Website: apple
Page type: account-selection
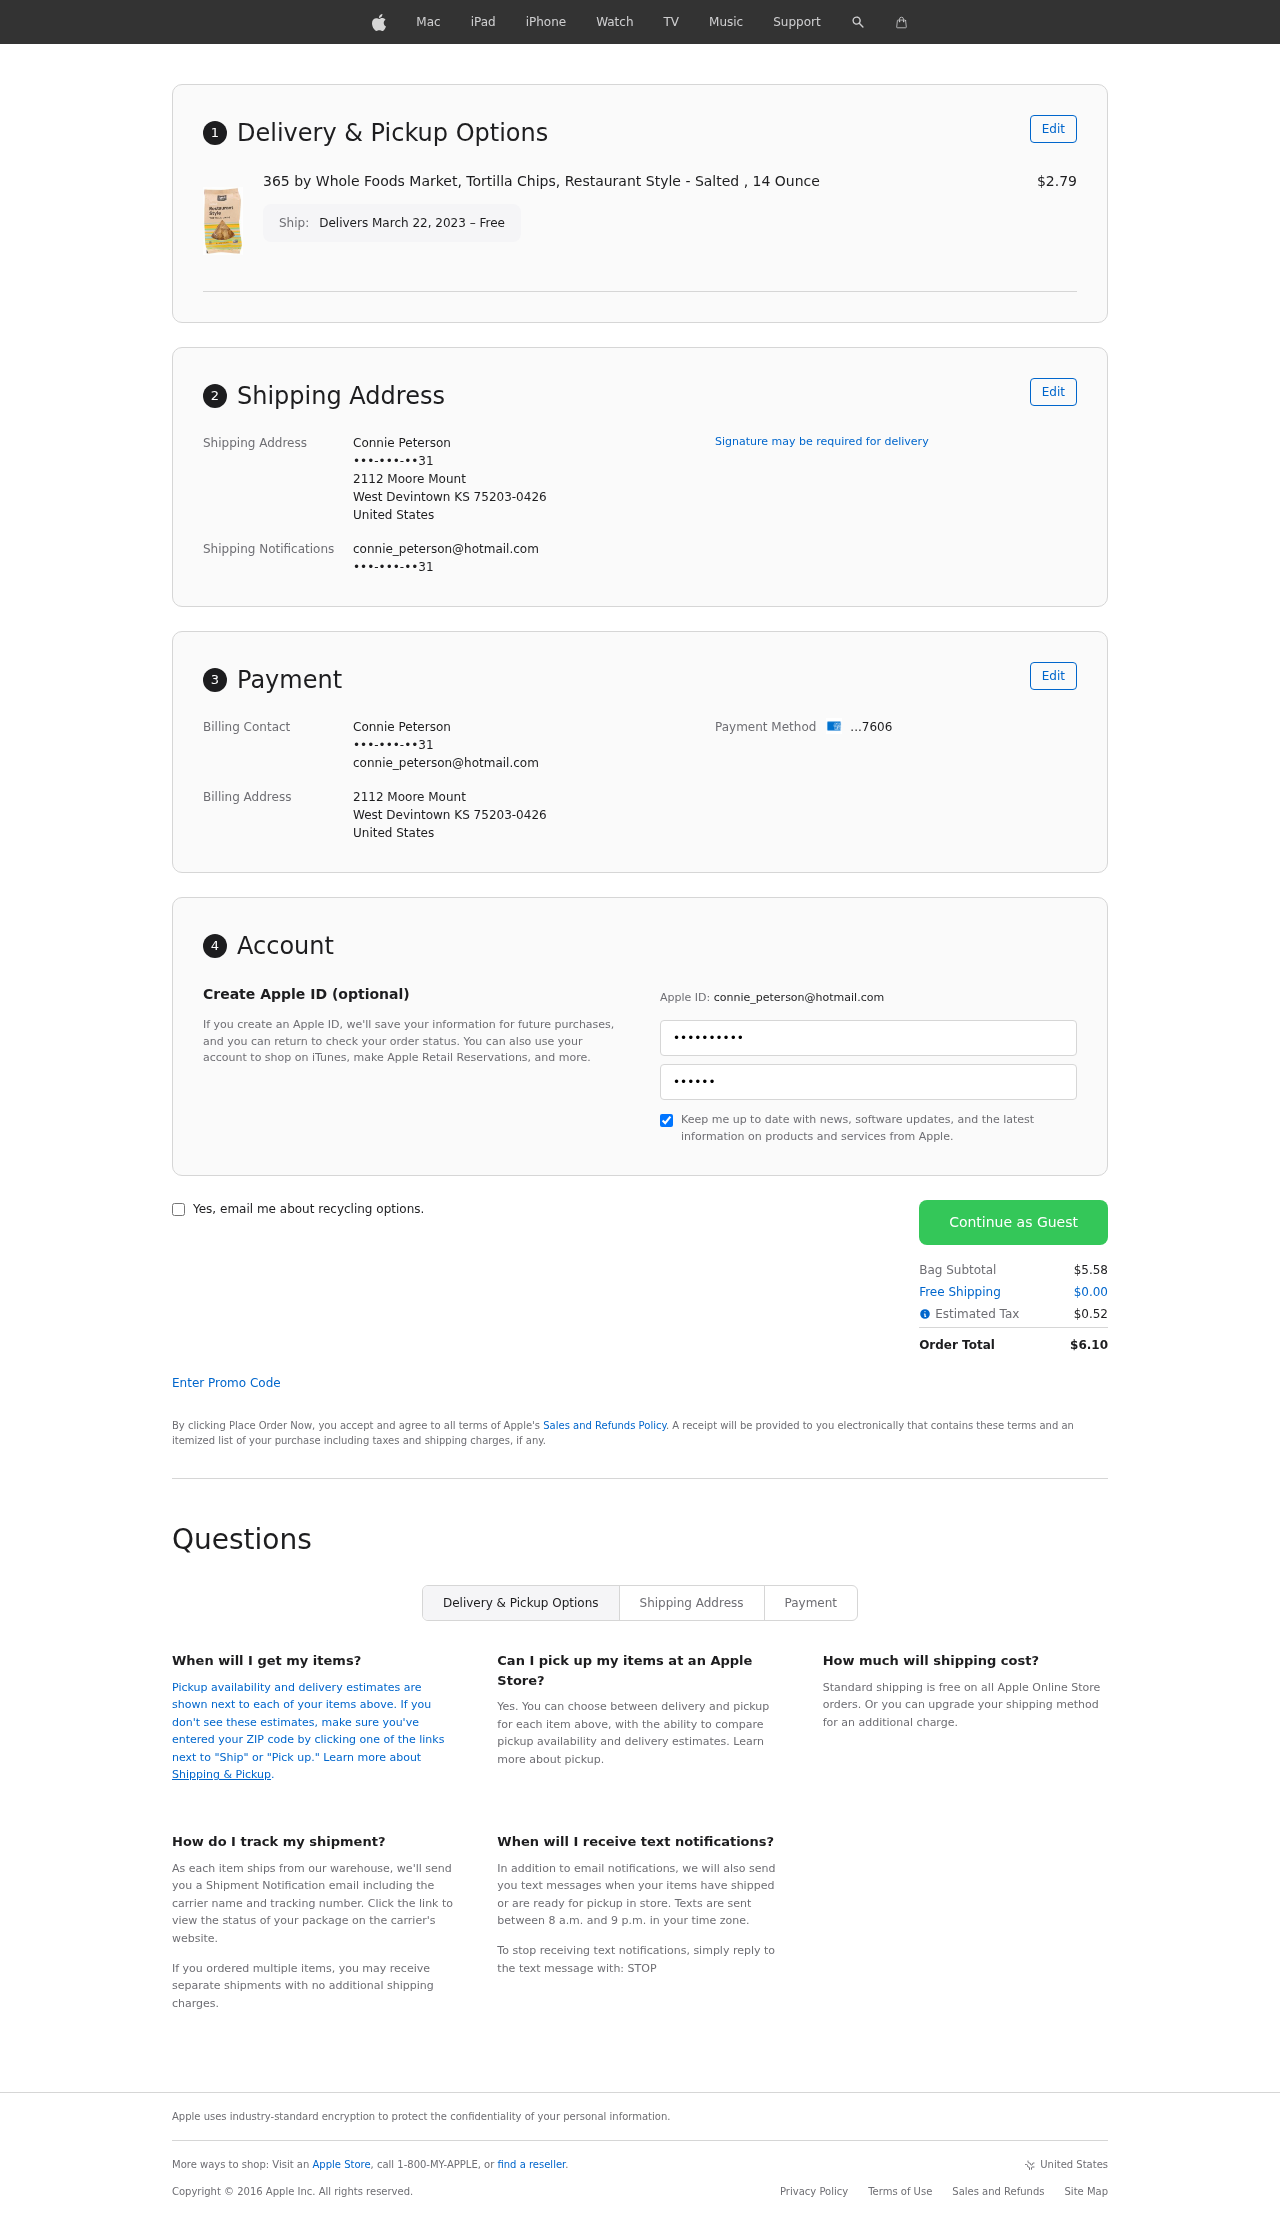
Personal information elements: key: PII_CARD_LAST4
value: ...7606
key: PII_CITY
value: West Devintown
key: PII_COUNTRY
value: United States
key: PII_EMAIL
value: connie_peterson@hotmail.com
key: PII_FULLNAME
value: Connie Peterson
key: PII_PHONE
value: •••-•••-••31
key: PII_POSTCODE_FULL
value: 75203-0426
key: PII_POSTCODE_FULL
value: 75203
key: PII_STATE_ABBR
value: KS
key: PII_STREET
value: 2112 Moore Mount
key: PII_PHONE2
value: •••-•••-••31
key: PII_FIRSTNAME
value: Connie
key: PII_LASTNAME
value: Peterson
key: PII_FULLNAME2
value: Connie Peterson
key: PII_FULLNAME3
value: Connie Peterson
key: PII_FIRSTNAME2
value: Connie
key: PII_FIRSTNAME3
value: Connie
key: PII_LASTNAME2
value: Peterson
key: PII_LASTNAME3
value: Peterson
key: PII_FIRSTNAME_DERIVED
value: Connie
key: PII_LASTNAME_DERIVED
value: Peterson
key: PII_FULLNAME_DERIVED
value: Connie Peterson
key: PII_NAME_FULL_DERIVED
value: Connie Peterson
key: PII_PHONE3
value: •••-•••-••31
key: PII_EMAIL2
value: connie_peterson@hotmail.com
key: PII_EMAIL3
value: connie_peterson@hotmail.com
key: PII_STREET2
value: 2112 Moore Mount
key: PII_POSTCODE
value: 75203
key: PII_POSTCODE_EXT
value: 0426
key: PII_POSTCODE_NUMERIC
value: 75203
Product elements: key: PRODUCT1_NAME
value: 365 by Whole Foods Market, Tortilla Chips, Restaurant Style - Salted , 14 Ounce
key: PRODUCT1_PRICE
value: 2.79
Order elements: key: ORDER_DELIVERY_DATE
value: Delivers March 22, 2023 – Free
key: ORDER_SUBTOTAL
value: $5.58
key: ORDER_SHIPPING_COST
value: $0.00
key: ORDER_TAX
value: $0.52
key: ORDER_TOTAL
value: $6.10